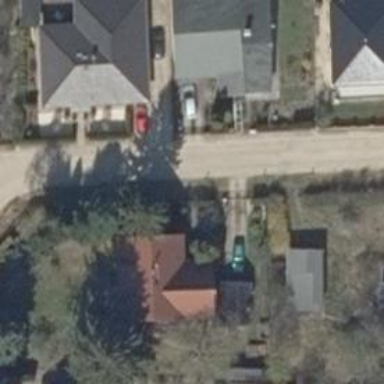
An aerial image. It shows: Driveway leading to service road.